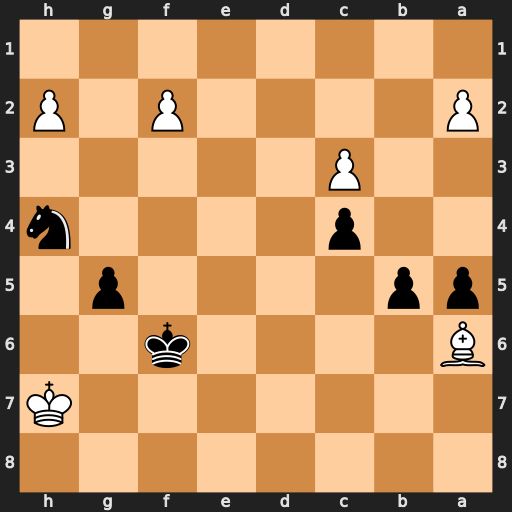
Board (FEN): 8/7K/B4k2/pp4p1/2p4n/2P5/P4P1P/8
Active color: b
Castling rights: -
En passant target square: -
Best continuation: b4 cxb4 c3 Bd3 axb4